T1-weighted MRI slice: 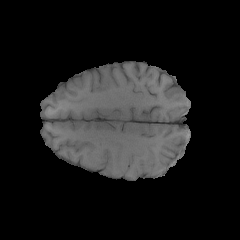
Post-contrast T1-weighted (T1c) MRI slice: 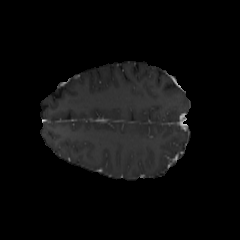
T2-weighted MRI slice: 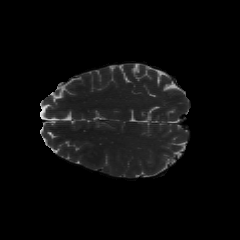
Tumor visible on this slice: no